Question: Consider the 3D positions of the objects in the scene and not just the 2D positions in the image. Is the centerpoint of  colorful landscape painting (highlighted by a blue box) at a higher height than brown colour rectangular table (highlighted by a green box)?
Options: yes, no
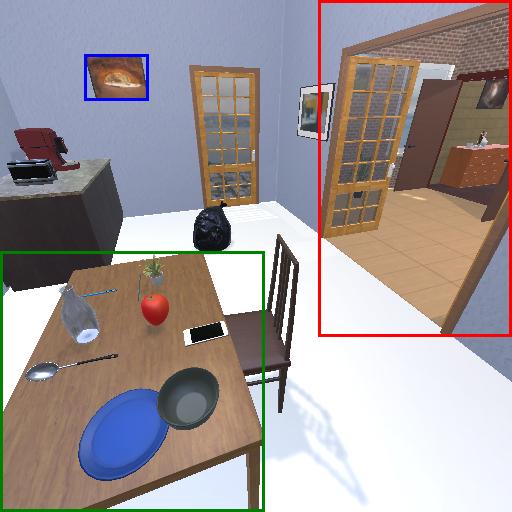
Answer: yes